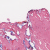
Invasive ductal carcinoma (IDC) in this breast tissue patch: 0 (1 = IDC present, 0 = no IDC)